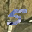
Label: 5